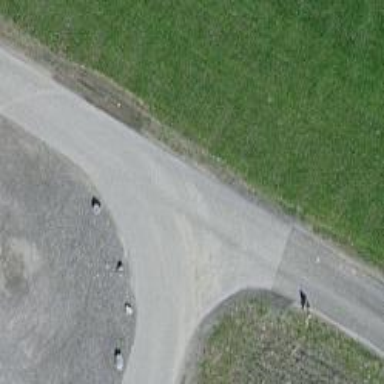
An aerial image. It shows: Gravel track with grade2 quality.